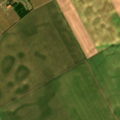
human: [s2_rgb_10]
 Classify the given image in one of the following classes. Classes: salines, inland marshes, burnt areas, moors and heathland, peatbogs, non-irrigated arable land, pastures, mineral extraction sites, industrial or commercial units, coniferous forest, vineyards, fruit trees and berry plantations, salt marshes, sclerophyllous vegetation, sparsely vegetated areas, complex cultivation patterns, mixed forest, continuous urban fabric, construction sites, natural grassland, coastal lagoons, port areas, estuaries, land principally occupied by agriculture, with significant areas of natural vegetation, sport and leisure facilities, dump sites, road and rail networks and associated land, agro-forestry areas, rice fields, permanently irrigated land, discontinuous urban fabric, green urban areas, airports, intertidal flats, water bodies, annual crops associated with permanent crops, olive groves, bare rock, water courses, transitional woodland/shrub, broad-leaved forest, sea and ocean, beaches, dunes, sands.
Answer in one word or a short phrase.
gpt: industrial or commercial units, non-irrigated arable land